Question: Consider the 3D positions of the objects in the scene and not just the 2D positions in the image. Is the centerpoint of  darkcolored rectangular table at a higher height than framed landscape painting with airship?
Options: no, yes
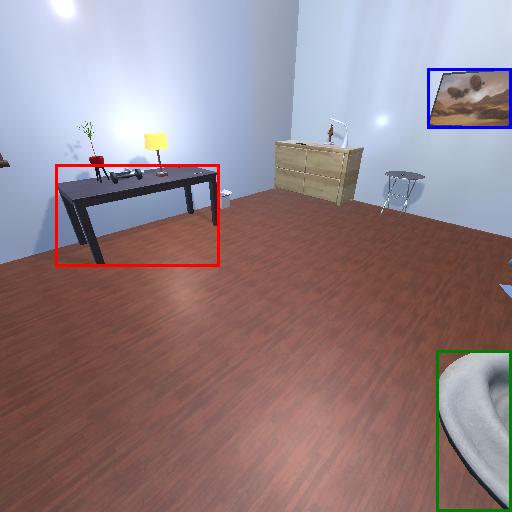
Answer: no